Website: apple
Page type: payment
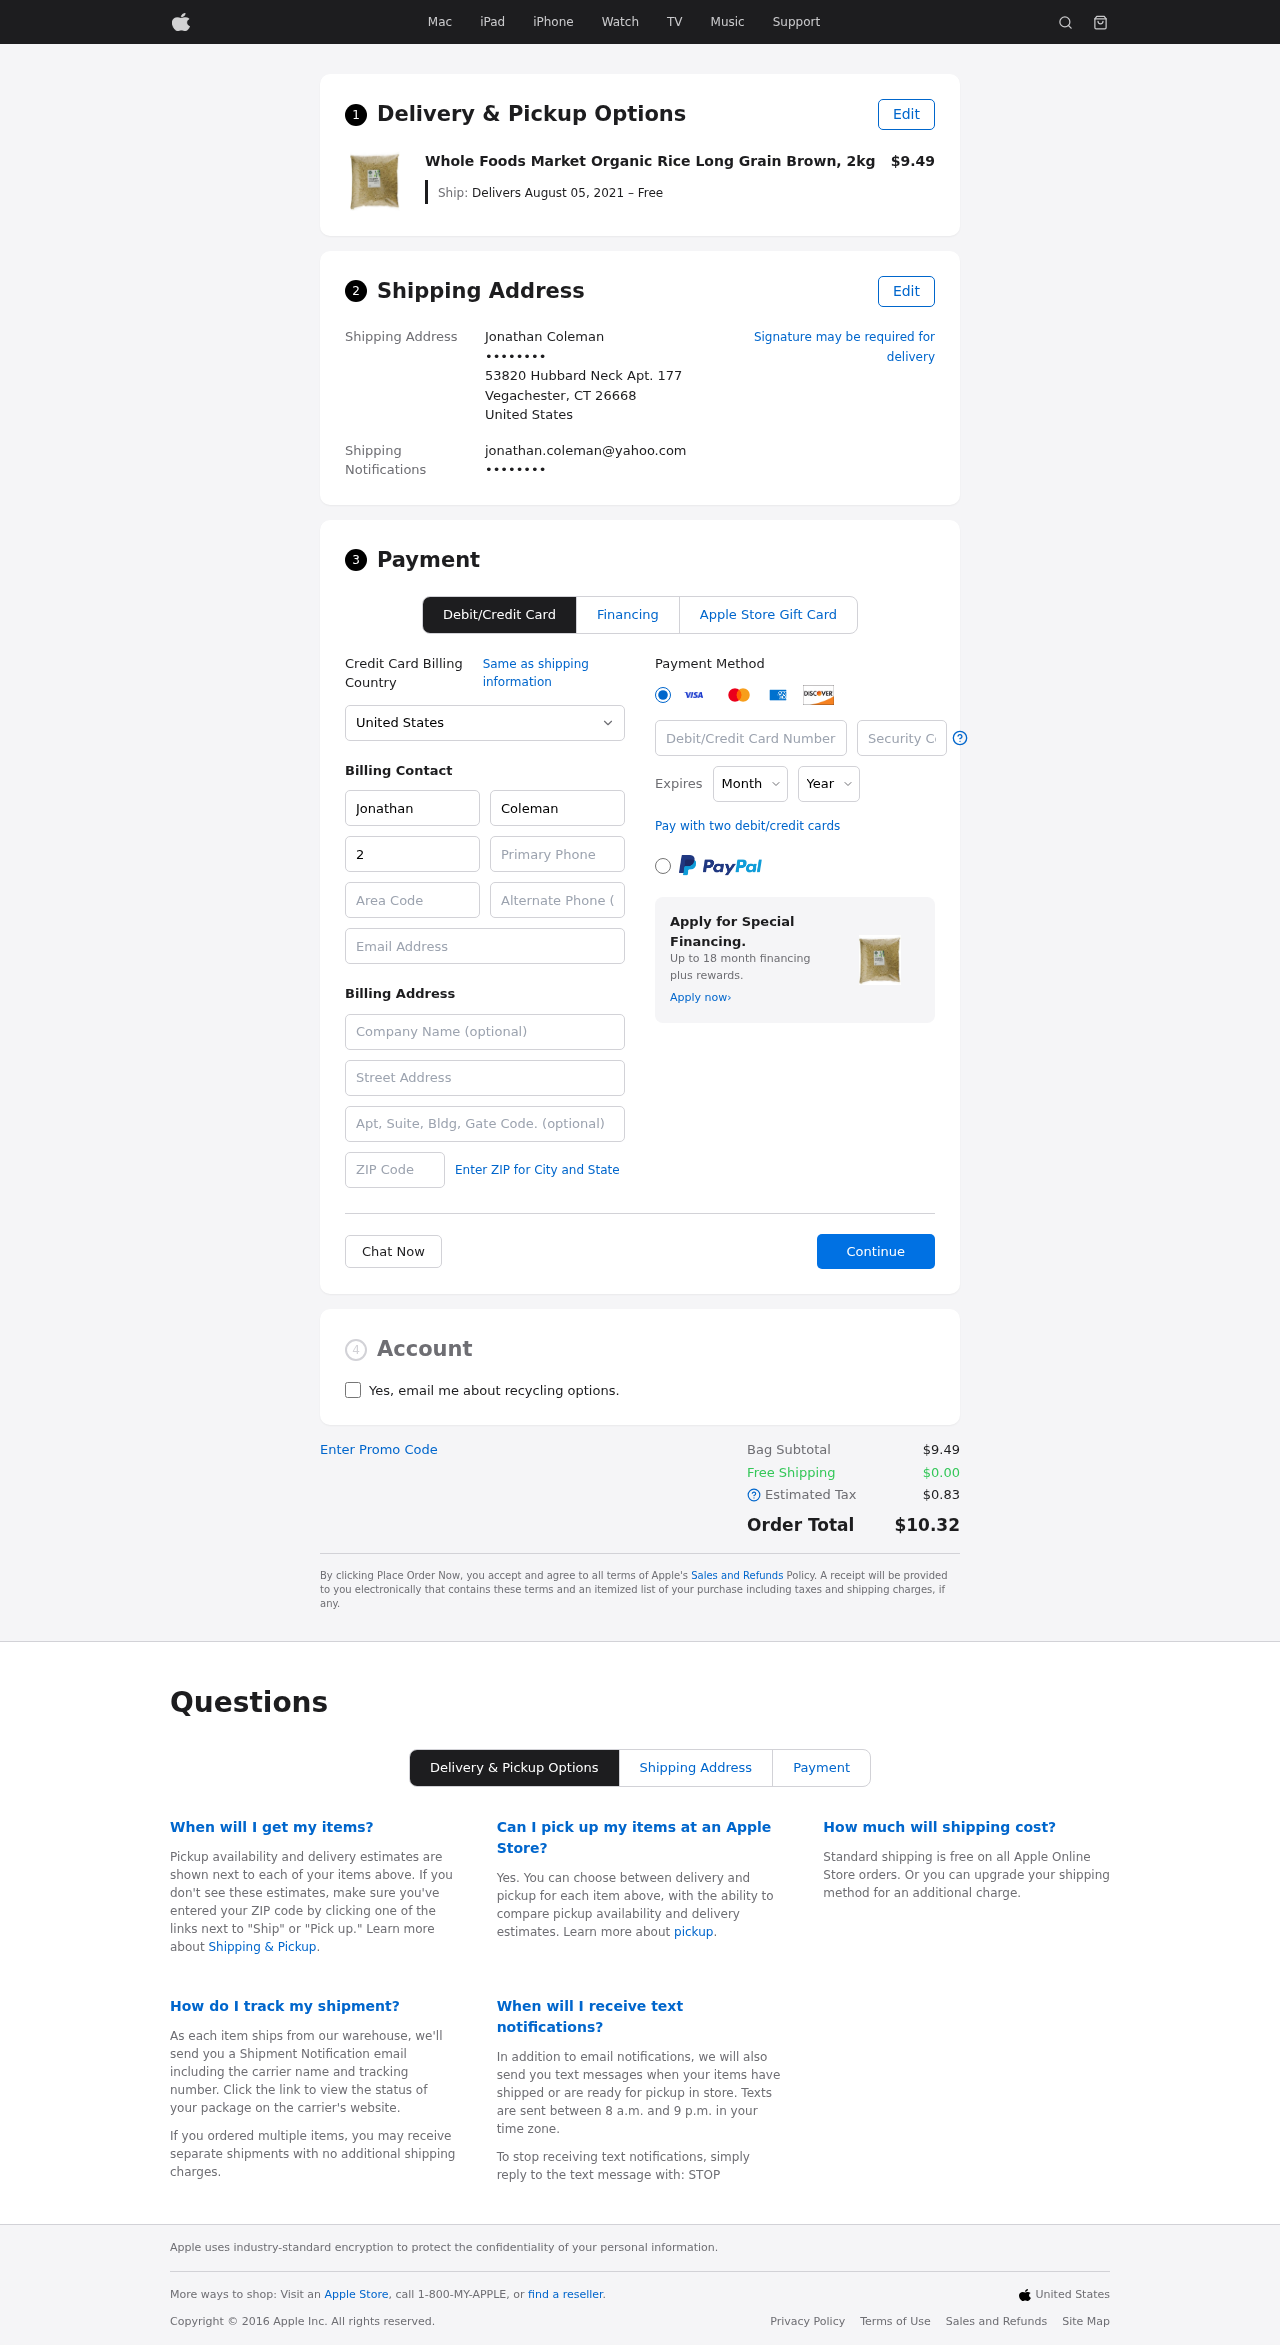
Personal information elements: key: PII_CARD_CVV
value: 4408
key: PII_CARD_EXPIRY_MONTH
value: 01
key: PII_CARD_EXPIRY_YEAR
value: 27
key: PII_CARD_NUMBER
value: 3781 6587 6383 238
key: PII_CITY_STATE_ZIP
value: Vegachester, CT 26668
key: PII_COUNTRY
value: United States
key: PII_EMAIL
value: jonathan.coleman@yahoo.com
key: PII_EMAIL2
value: jonathan.coleman@yahoo.com
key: PII_FIRSTNAME
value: Jonathan
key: PII_FULLNAME
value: Jonathan Coleman
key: PII_LASTNAME
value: Coleman
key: PII_PHONE3
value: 2345133332
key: PII_PHONE_AREA
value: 234
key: PII_POSTCODE2
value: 28738
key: PII_SECURITY_CODE
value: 728
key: PII_STREET
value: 53820 Hubbard Neck Apt. 177
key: PII_STREET2
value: Apt. 135
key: PII_PHONE
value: ••••••••
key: PII_PHONE2
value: ••••••••
Product elements: key: PRODUCT1_NAME
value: Whole Foods Market Organic Rice Long Grain Brown, 2kg
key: PRODUCT1_PRICE
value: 9.49
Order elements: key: ORDER_DELIVERY_DATE
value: Delivers August 05, 2021 – Free
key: ORDER_SUBTOTAL
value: $9.49
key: ORDER_SHIPPING_COST
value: $0.00
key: ORDER_TAX
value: $0.83
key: ORDER_TOTAL
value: $10.32